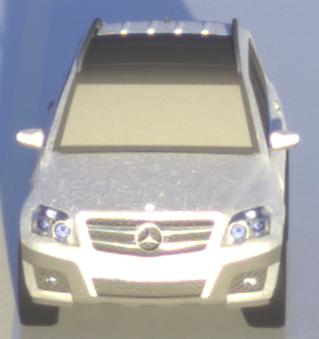
Make: Mercedes-Benz
Model: GLK 280
Detailed model: GLK-Class (204)
Model produced from: 2008/10
Model produced until: 2009/04
Doors: 5
Color: white
Road condition: wet road
Daytime: sunrise or sunset
Contrast: low contrast